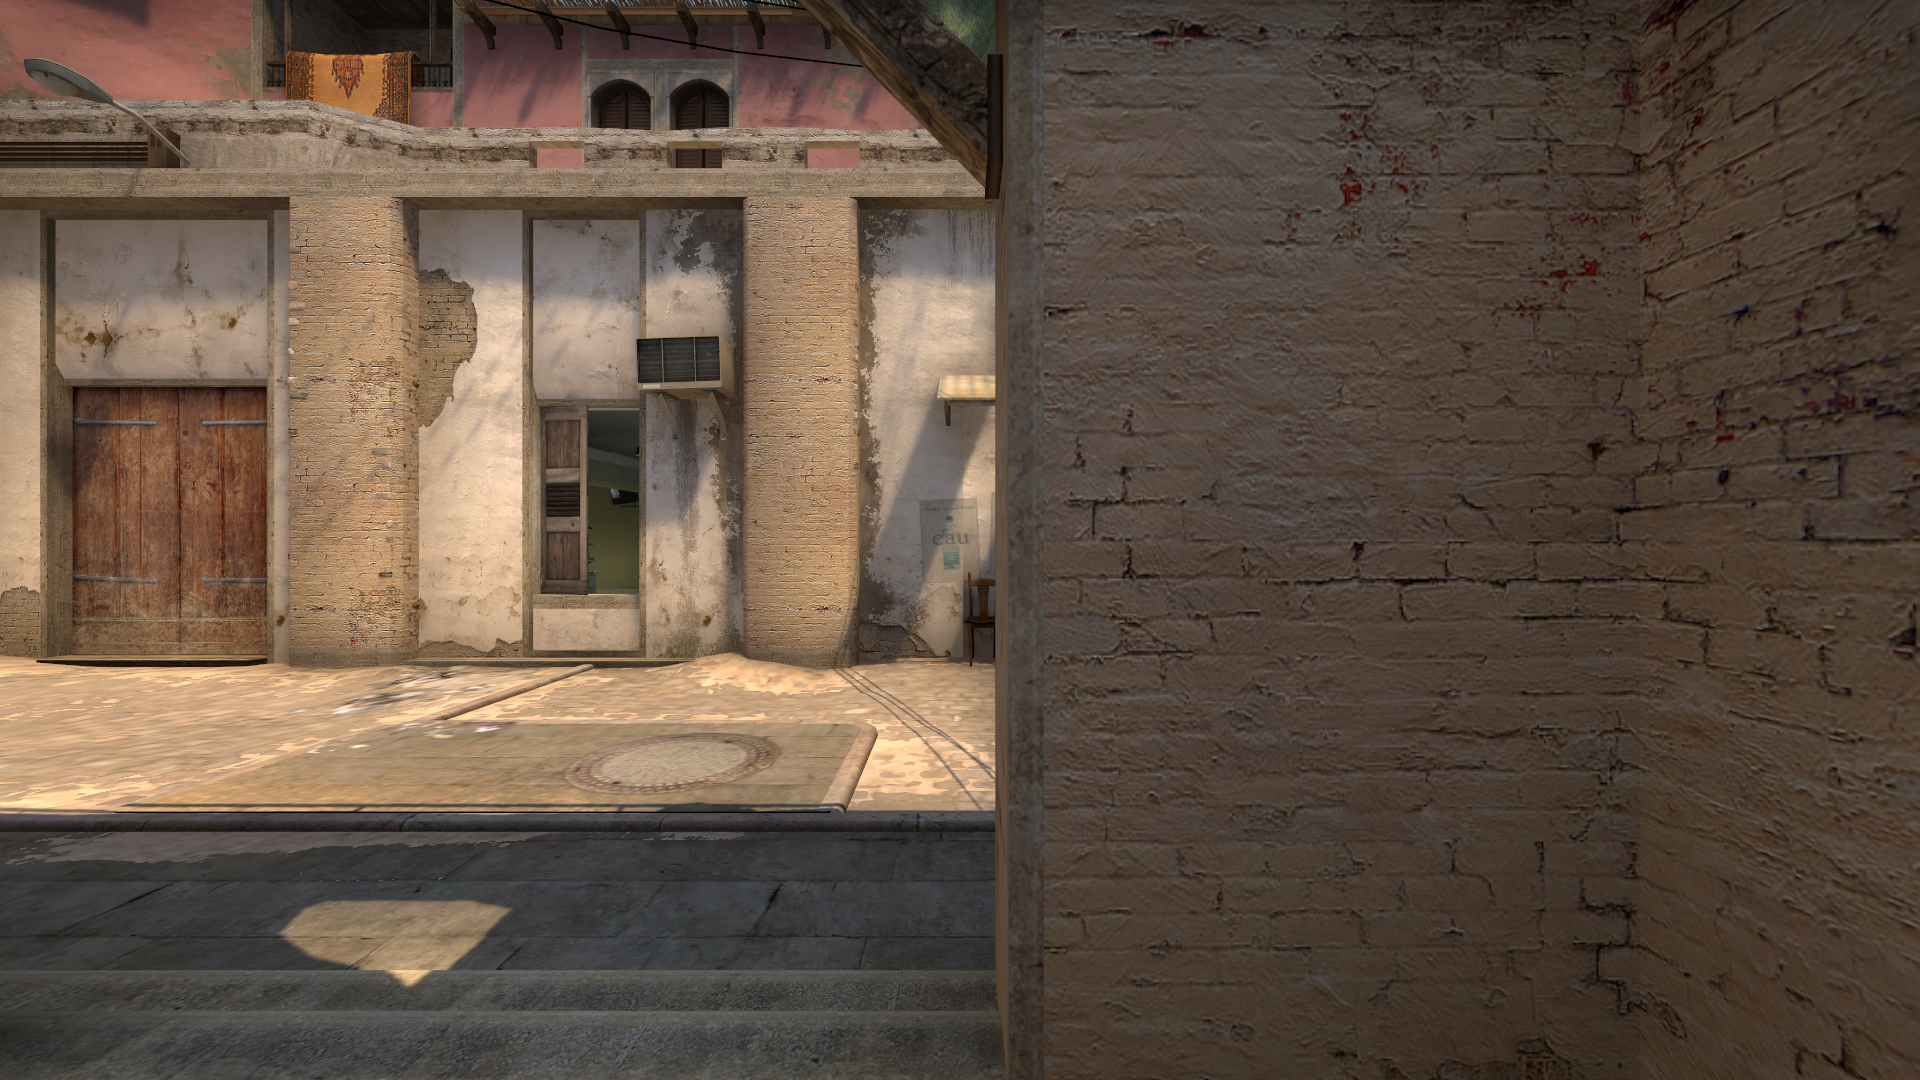
Map: de_mirage